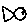
Label: fish